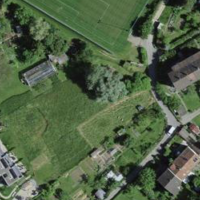
EUNIS habitat code: 25
Species observed at this site:
Beta vulgaris